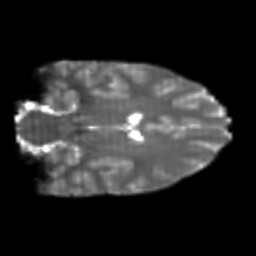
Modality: T2w
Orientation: coronal
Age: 21
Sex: female
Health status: healthy
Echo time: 0.074 s